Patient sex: M
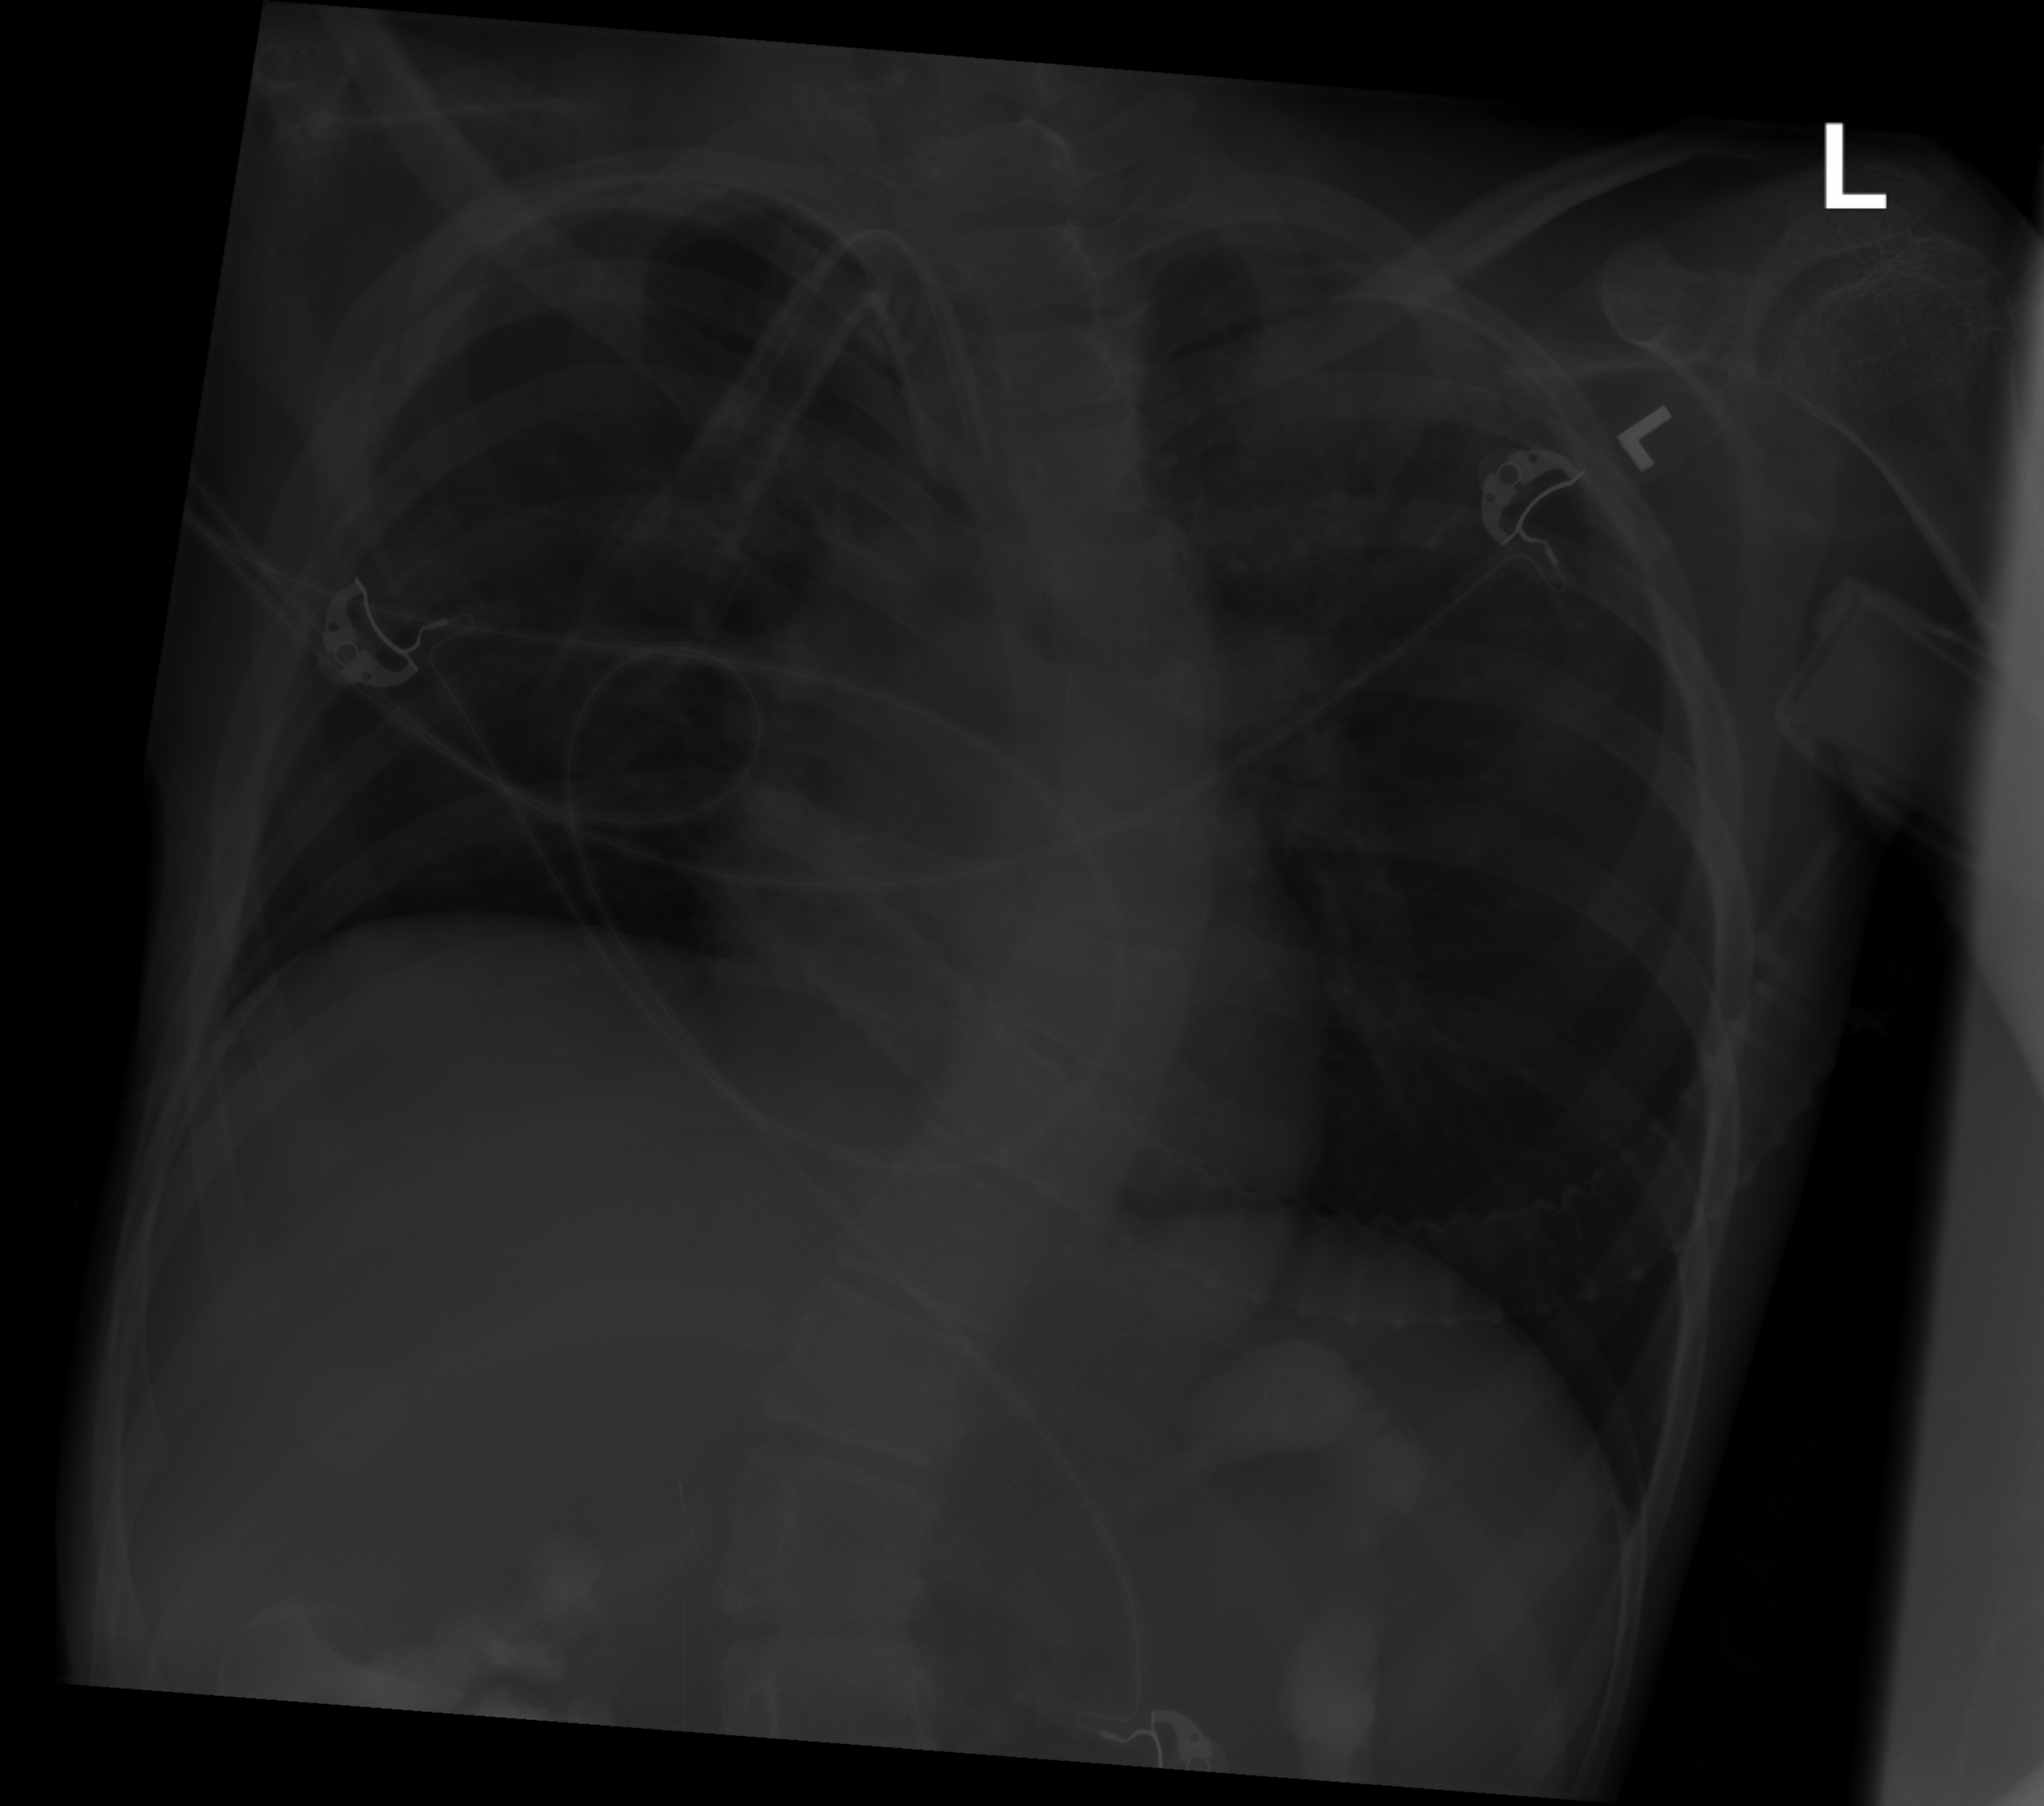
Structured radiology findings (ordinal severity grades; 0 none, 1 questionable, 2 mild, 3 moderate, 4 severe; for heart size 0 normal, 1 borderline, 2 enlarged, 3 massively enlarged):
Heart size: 0
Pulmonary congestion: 0
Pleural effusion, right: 0
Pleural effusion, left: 0
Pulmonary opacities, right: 2
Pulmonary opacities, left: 3
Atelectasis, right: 0
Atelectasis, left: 0